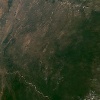
Label: land